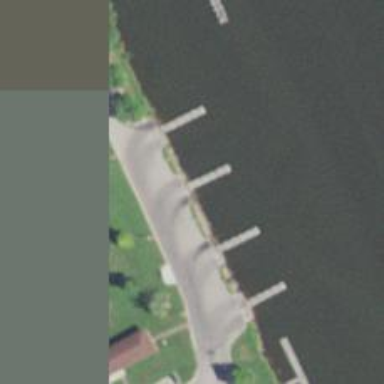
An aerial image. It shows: Slipway on leisure land.